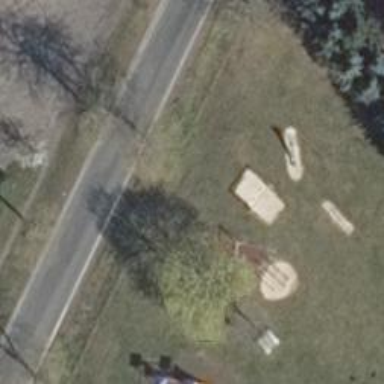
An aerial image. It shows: Playground with swings.